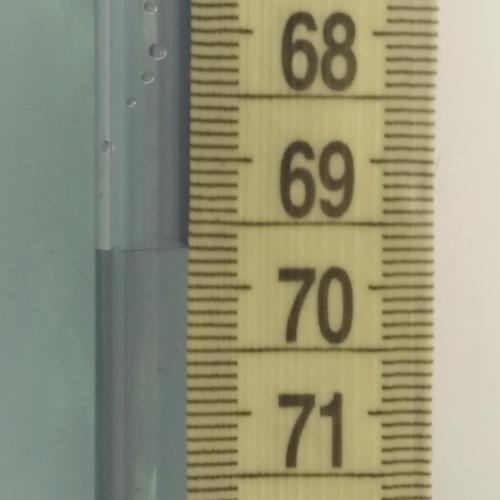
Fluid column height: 69.7 cm